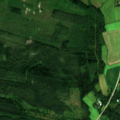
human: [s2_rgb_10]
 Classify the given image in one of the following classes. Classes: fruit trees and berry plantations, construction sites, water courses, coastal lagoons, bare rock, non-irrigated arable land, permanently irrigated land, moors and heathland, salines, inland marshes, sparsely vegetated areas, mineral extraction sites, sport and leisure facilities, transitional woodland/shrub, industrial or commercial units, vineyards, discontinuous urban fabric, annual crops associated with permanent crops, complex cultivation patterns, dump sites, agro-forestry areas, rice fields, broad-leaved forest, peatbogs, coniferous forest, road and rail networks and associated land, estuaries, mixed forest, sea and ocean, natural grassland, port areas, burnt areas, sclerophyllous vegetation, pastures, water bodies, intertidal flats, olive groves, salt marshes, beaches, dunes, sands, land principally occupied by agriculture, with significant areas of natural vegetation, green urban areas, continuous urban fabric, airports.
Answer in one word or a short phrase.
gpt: non-irrigated arable land, land principally occupied by agriculture, with significant areas of natural vegetation, coniferous forest, mixed forest